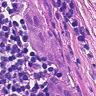
Metastatic tissue present: yes